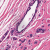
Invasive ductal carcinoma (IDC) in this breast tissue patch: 0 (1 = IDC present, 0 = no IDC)